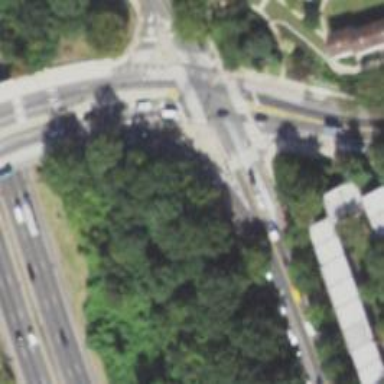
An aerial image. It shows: Traffic island located on footway.